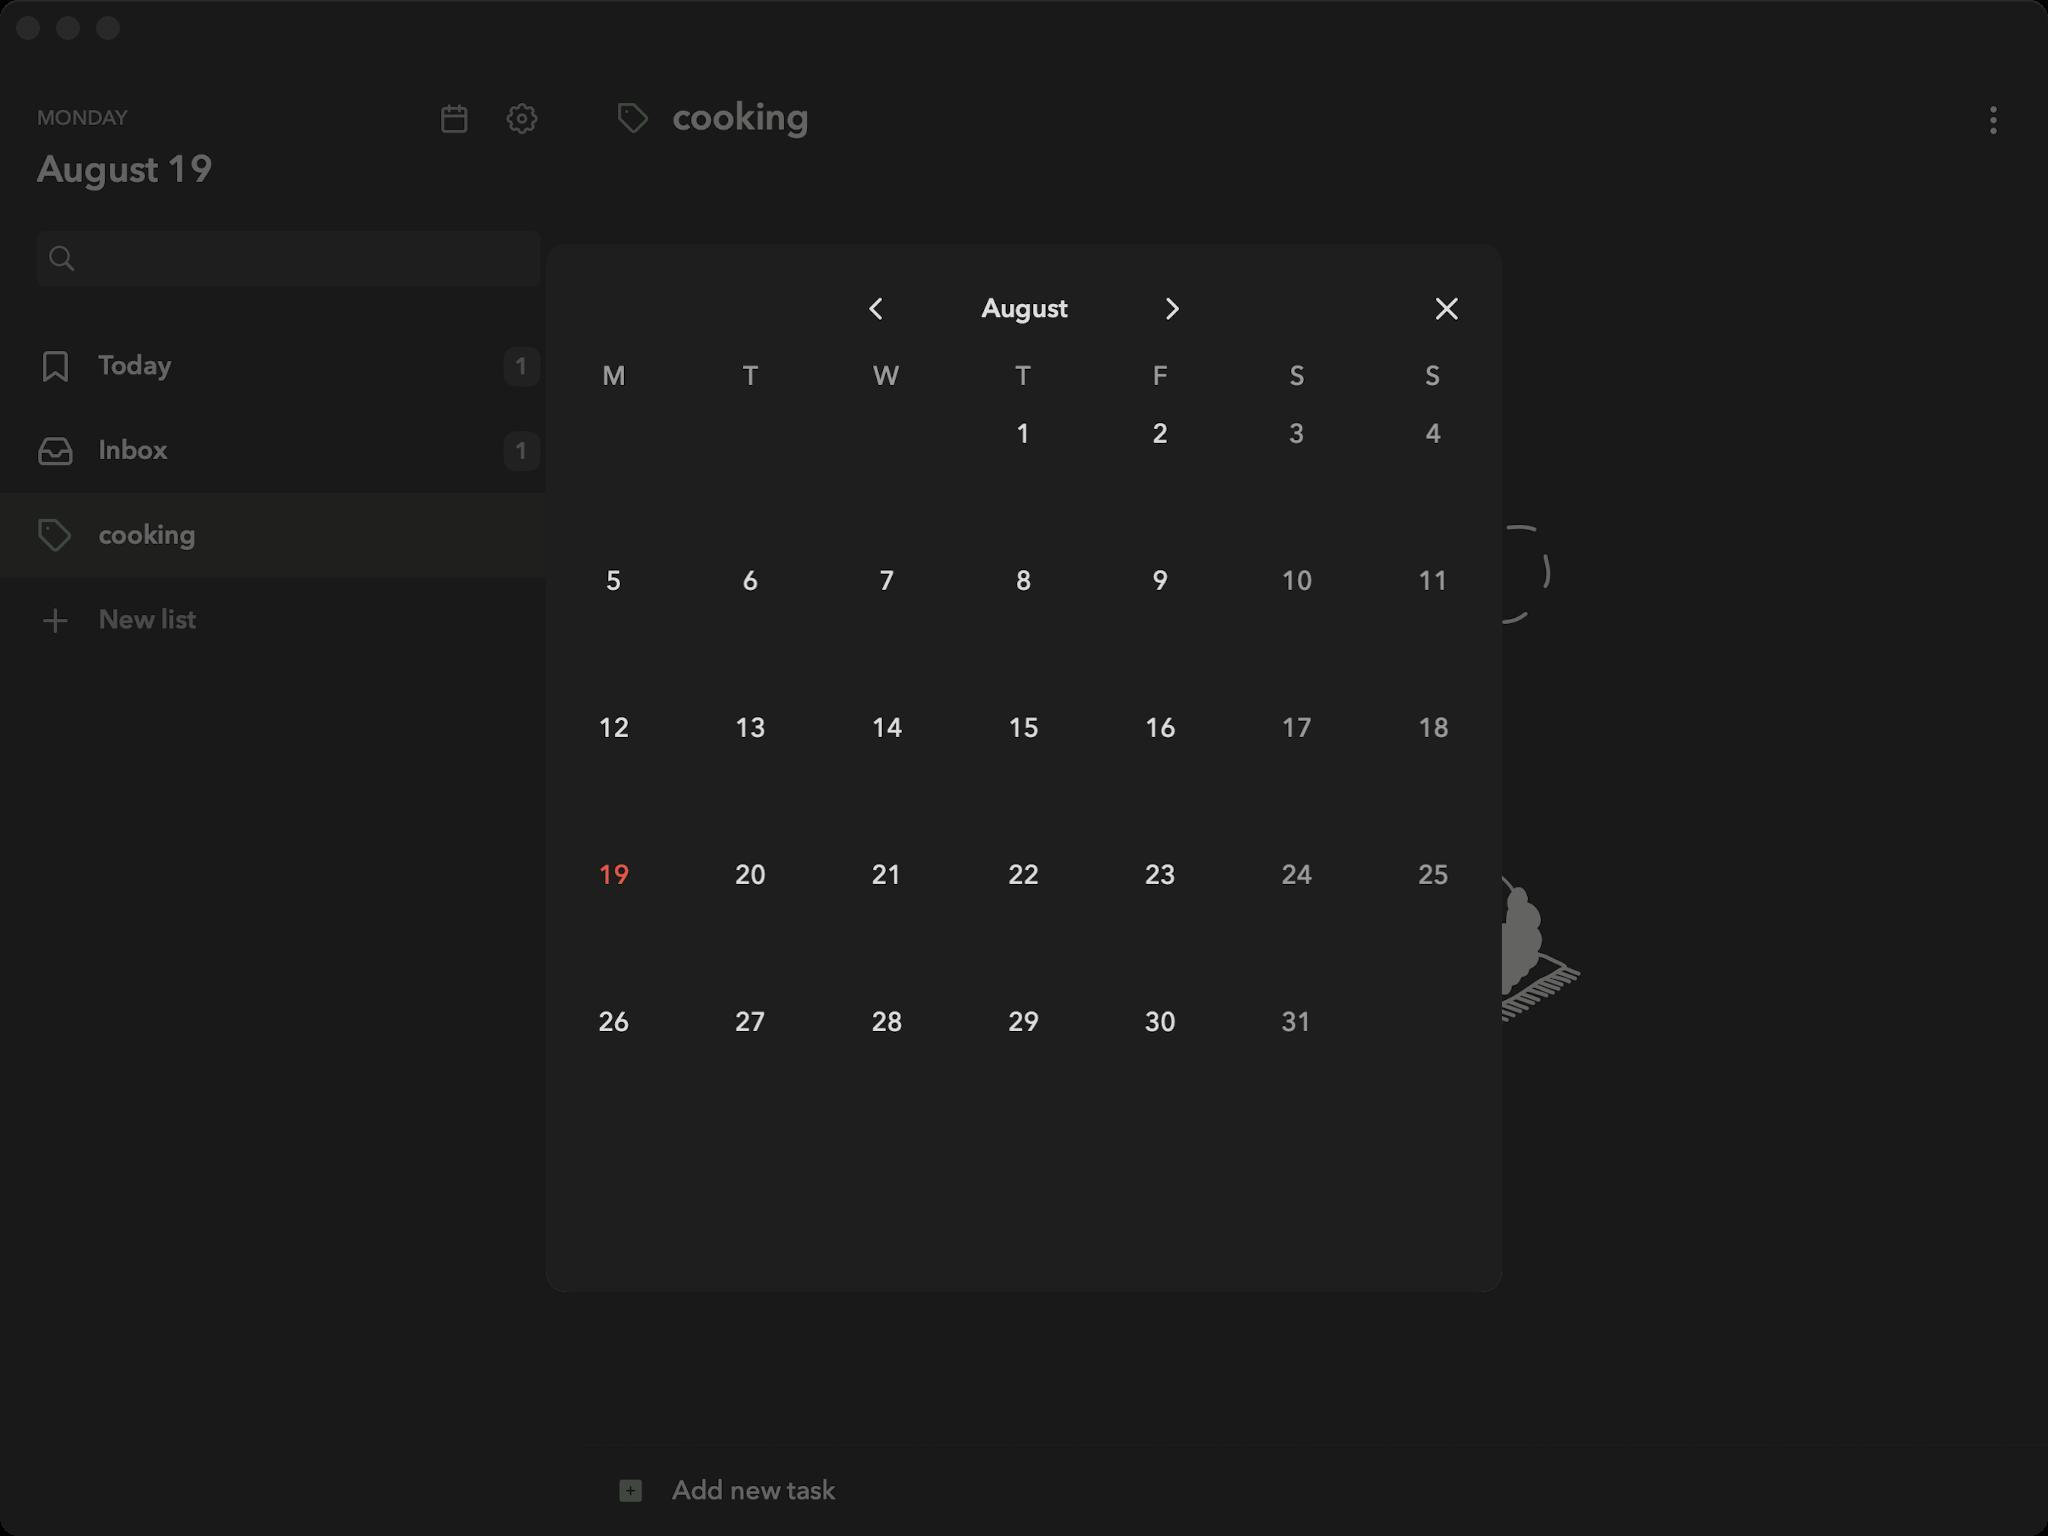
Accessibility tree:
{"name": "Mindlist", "role": "AXWindow", "description": null, "role_description": "standard window", "value": null, "position": "352.00;95.00", "size": "1024;768", "children": [{"name": null, "role": "AXGroup", "description": null, "role_description": "group", "value": null, "position": "0.00;0.00", "size": "1024;768", "children": [{"name": null, "role": "AXGroup", "description": null, "role_description": "group", "value": null, "position": "0.00;0.00", "size": "1024;768", "children": []}]}, {"name": null, "role": "AXButton", "description": null, "role_description": "close button", "value": null, "position": "7.00;6.00", "size": "14;16", "children": []}, {"name": null, "role": "AXButton", "description": null, "role_description": "zoom button", "value": null, "position": "47.00;6.00", "size": "14;16", "children": [{"name": null, "role": "AXGroup", "description": null, "role_description": "group", "value": null, "position": "47.00;6.00", "size": "14;16", "children": [{"name": null, "role": "AXGroup", "description": null, "role_description": "group", "value": null, "position": "47.00;6.00", "size": "14;16", "children": []}]}]}, {"name": null, "role": "AXButton", "description": null, "role_description": "minimize button", "value": null, "position": "27.00;6.00", "size": "14;16", "children": []}, {"name": null, "role": "AXSheet", "description": null, "role_description": "sheet", "value": null, "position": "273.00;122.00", "size": "478;524", "children": [{"name": null, "role": "AXGroup", "description": null, "role_description": "group", "value": null, "position": "273.00;122.00", "size": "478;524", "children": [{"name": null, "role": "AXGroup", "description": null, "role_description": "group", "value": null, "position": "273.00;122.00", "size": "478;524", "children": []}]}, {"name": null, "role": "AXSheet", "description": null, "role_description": "sheet", "value": null, "position": "273.00;122.00", "size": "478;524", "children": [{"name": null, "role": "AXGroup", "description": null, "role_description": "group", "value": null, "position": "273.00;122.00", "size": "478;524", "children": [{"name": null, "role": "AXGroup", "description": null, "role_description": "group", "value": null, "position": "273.00;122.00", "size": "478;524", "children": [{"name": null, "role": "AXButton", "description": "chevron left", "role_description": "button", "value": null, "position": "420.84;145.10", "size": "34;18", "children": []}, {"name": null, "role": "AXButton", "description": "August", "role_description": "button", "value": null, "position": "460.88;137.40", "size": "103;34", "children": []}, {"name": null, "role": "AXButton", "description": "chevron right", "role_description": "button", "value": null, "position": "569.45;145.10", "size": "34;18", "children": []}, {"name": null, "role": "AXButton", "description": "x", "role_description": "button", "value": null, "position": "706.51;137.40", "size": "34;34", "children": []}, {"name": null, "role": "AXGroup", "description": null, "role_description": "group", "value": null, "position": "273.00;171.28", "size": "478;34", "children": [{"name": null, "role": "AXStaticText", "description": "M", "role_description": "text", "value": null, "position": "273.00;171.28", "size": "68;34", "children": []}, {"name": null, "role": "AXStaticText", "description": "T", "role_description": "text", "value": null, "position": "341.53;171.28", "size": "68;34", "children": []}, {"name": null, "role": "AXStaticText", "description": "W", "role_description": "text", "value": null, "position": "409.29;171.28", "size": "68;34", "children": []}, {"name": null, "role": "AXStaticText", "description": "T", "role_description": "text", "value": null, "position": "477.82;171.28", "size": "68;34", "children": []}, {"name": null, "role": "AXStaticText", "description": "F", "role_description": "text", "value": null, "position": "546.35;171.28", "size": "68;34", "children": []}, {"name": null, "role": "AXStaticText", "description": "S", "role_description": "text", "value": null, "position": "614.88;171.28", "size": "68;34", "children": []}, {"name": null, "role": "AXStaticText", "description": "S", "role_description": "text", "value": null, "position": "682.64;171.28", "size": "68;34", "children": []}]}, {"name": null, "role": "AXGroup", "description": null, "role_description": "collection", "value": null, "position": "273.00;205.16", "size": "478;441", "children": [{"name": null, "role": "AXGroup", "description": null, "role_description": "group", "value": null, "position": "477.93;205.16", "size": "68;74", "children": [{"name": null, "role": "AXStaticText", "description": "1", "role_description": "text", "value": null, "position": "507.96;208.24", "size": "8;18", "children": []}]}, {"name": null, "role": "AXGroup", "description": null, "role_description": "group", "value": null, "position": "546.24;205.16", "size": "68;74", "children": [{"name": null, "role": "AXStaticText", "description": "2", "role_description": "text", "value": null, "position": "576.27;208.24", "size": "8;18", "children": []}]}, {"name": null, "role": "AXGroup", "description": null, "role_description": "group", "value": null, "position": "614.55;205.16", "size": "68;74", "children": [{"name": null, "role": "AXStaticText", "description": "3", "role_description": "text", "value": null, "position": "644.58;208.24", "size": "8;18", "children": []}]}, {"name": null, "role": "AXGroup", "description": null, "role_description": "group", "value": null, "position": "682.86;205.16", "size": "68;74", "children": [{"name": null, "role": "AXStaticText", "description": "4", "role_description": "text", "value": null, "position": "712.89;208.24", "size": "8;18", "children": []}]}, {"name": null, "role": "AXGroup", "description": null, "role_description": "group", "value": null, "position": "273.00;278.69", "size": "68;74", "children": [{"name": null, "role": "AXStaticText", "description": "5", "role_description": "text", "value": null, "position": "303.03;281.77", "size": "8;18", "children": []}]}, {"name": null, "role": "AXGroup", "description": null, "role_description": "group", "value": null, "position": "341.31;278.69", "size": "68;74", "children": [{"name": null, "role": "AXStaticText", "description": "6", "role_description": "text", "value": null, "position": "371.34;281.77", "size": "8;18", "children": []}]}, {"name": null, "role": "AXGroup", "description": null, "role_description": "group", "value": null, "position": "409.62;278.69", "size": "68;74", "children": [{"name": null, "role": "AXStaticText", "description": "7", "role_description": "text", "value": null, "position": "439.65;281.77", "size": "8;18", "children": []}]}, {"name": null, "role": "AXGroup", "description": null, "role_description": "group", "value": null, "position": "477.93;278.69", "size": "68;74", "children": [{"name": null, "role": "AXStaticText", "description": "8", "role_description": "text", "value": null, "position": "507.96;281.77", "size": "8;18", "children": []}]}, {"name": null, "role": "AXGroup", "description": null, "role_description": "group", "value": null, "position": "546.24;278.69", "size": "68;74", "children": [{"name": null, "role": "AXStaticText", "description": "9", "role_description": "text", "value": null, "position": "576.27;281.77", "size": "8;18", "children": []}]}, {"name": null, "role": "AXGroup", "description": null, "role_description": "group", "value": null, "position": "614.55;278.69", "size": "68;74", "children": [{"name": null, "role": "AXStaticText", "description": "10", "role_description": "text", "value": null, "position": "640.73;281.77", "size": "16;18", "children": []}]}, {"name": null, "role": "AXGroup", "description": null, "role_description": "group", "value": null, "position": "682.86;278.69", "size": "68;74", "children": [{"name": null, "role": "AXStaticText", "description": "11", "role_description": "text", "value": null, "position": "709.04;281.77", "size": "16;18", "children": []}]}, {"name": null, "role": "AXGroup", "description": null, "role_description": "group", "value": null, "position": "273.00;352.23", "size": "68;74", "children": [{"name": null, "role": "AXStaticText", "description": "12", "role_description": "text", "value": null, "position": "299.18;355.31", "size": "16;18", "children": []}]}, {"name": null, "role": "AXGroup", "description": null, "role_description": "group", "value": null, "position": "341.31;352.23", "size": "68;74", "children": [{"name": null, "role": "AXStaticText", "description": "13", "role_description": "text", "value": null, "position": "367.49;355.31", "size": "16;18", "children": []}]}, {"name": null, "role": "AXGroup", "description": null, "role_description": "group", "value": null, "position": "409.62;352.23", "size": "68;74", "children": [{"name": null, "role": "AXStaticText", "description": "14", "role_description": "text", "value": null, "position": "435.80;355.31", "size": "16;18", "children": []}]}, {"name": null, "role": "AXGroup", "description": null, "role_description": "group", "value": null, "position": "477.93;352.23", "size": "68;74", "children": [{"name": null, "role": "AXStaticText", "description": "15", "role_description": "text", "value": null, "position": "504.11;355.31", "size": "16;18", "children": []}]}, {"name": null, "role": "AXGroup", "description": null, "role_description": "group", "value": null, "position": "546.24;352.23", "size": "68;74", "children": [{"name": null, "role": "AXStaticText", "description": "16", "role_description": "text", "value": null, "position": "572.42;355.31", "size": "16;18", "children": []}]}, {"name": null, "role": "AXGroup", "description": null, "role_description": "group", "value": null, "position": "614.55;352.23", "size": "68;74", "children": [{"name": null, "role": "AXStaticText", "description": "17", "role_description": "text", "value": null, "position": "640.73;355.31", "size": "16;18", "children": []}]}, {"name": null, "role": "AXGroup", "description": null, "role_description": "group", "value": null, "position": "682.86;352.23", "size": "68;74", "children": [{"name": null, "role": "AXStaticText", "description": "18", "role_description": "text", "value": null, "position": "709.04;355.31", "size": "16;18", "children": []}]}, {"name": null, "role": "AXGroup", "description": null, "role_description": "group", "value": null, "position": "273.00;425.76", "size": "68;74", "children": [{"name": null, "role": "AXStaticText", "description": "19", "role_description": "text", "value": null, "position": "299.18;428.85", "size": "16;18", "children": []}]}, {"name": null, "role": "AXGroup", "description": null, "role_description": "group", "value": null, "position": "341.31;425.76", "size": "68;74", "children": [{"name": null, "role": "AXStaticText", "description": "20", "role_description": "text", "value": null, "position": "367.49;428.85", "size": "16;18", "children": []}]}, {"name": null, "role": "AXGroup", "description": null, "role_description": "group", "value": null, "position": "409.62;425.76", "size": "68;74", "children": [{"name": null, "role": "AXStaticText", "description": "21", "role_description": "text", "value": null, "position": "435.80;428.85", "size": "16;18", "children": []}]}, {"name": null, "role": "AXGroup", "description": null, "role_description": "group", "value": null, "position": "477.93;425.76", "size": "68;74", "children": [{"name": null, "role": "AXStaticText", "description": "22", "role_description": "text", "value": null, "position": "504.11;428.85", "size": "16;18", "children": []}]}, {"name": null, "role": "AXGroup", "description": null, "role_description": "group", "value": null, "position": "546.24;425.76", "size": "68;74", "children": [{"name": null, "role": "AXStaticText", "description": "23", "role_description": "text", "value": null, "position": "572.42;428.85", "size": "16;18", "children": []}]}, {"name": null, "role": "AXGroup", "description": null, "role_description": "group", "value": null, "position": "614.55;425.76", "size": "68;74", "children": [{"name": null, "role": "AXStaticText", "description": "24", "role_description": "text", "value": null, "position": "640.73;428.85", "size": "16;18", "children": []}]}, {"name": null, "role": "AXGroup", "description": null, "role_description": "group", "value": null, "position": "682.86;425.76", "size": "68;74", "children": [{"name": null, "role": "AXStaticText", "description": "25", "role_description": "text", "value": null, "position": "709.04;428.85", "size": "16;18", "children": []}]}, {"name": null, "role": "AXGroup", "description": null, "role_description": "group", "value": null, "position": "273.00;499.30", "size": "68;74", "children": [{"name": null, "role": "AXStaticText", "description": "26", "role_description": "text", "value": null, "position": "299.18;502.38", "size": "16;18", "children": []}]}, {"name": null, "role": "AXGroup", "description": null, "role_description": "group", "value": null, "position": "341.31;499.30", "size": "68;74", "children": [{"name": null, "role": "AXStaticText", "description": "27", "role_description": "text", "value": null, "position": "367.49;502.38", "size": "16;18", "children": []}]}, {"name": null, "role": "AXGroup", "description": null, "role_description": "group", "value": null, "position": "409.62;499.30", "size": "68;74", "children": [{"name": null, "role": "AXStaticText", "description": "28", "role_description": "text", "value": null, "position": "435.80;502.38", "size": "16;18", "children": []}]}, {"name": null, "role": "AXGroup", "description": null, "role_description": "group", "value": null, "position": "477.93;499.30", "size": "68;74", "children": [{"name": null, "role": "AXStaticText", "description": "29", "role_description": "text", "value": null, "position": "504.11;502.38", "size": "16;18", "children": []}]}, {"name": null, "role": "AXGroup", "description": null, "role_description": "group", "value": null, "position": "546.24;499.30", "size": "68;74", "children": [{"name": null, "role": "AXStaticText", "description": "30", "role_description": "text", "value": null, "position": "572.42;502.38", "size": "16;18", "children": []}]}, {"name": null, "role": "AXGroup", "description": null, "role_description": "group", "value": null, "position": "614.55;499.30", "size": "68;74", "children": [{"name": null, "role": "AXStaticText", "description": "31", "role_description": "text", "value": null, "position": "640.73;502.38", "size": "16;18", "children": []}]}]}]}]}]}]}]}